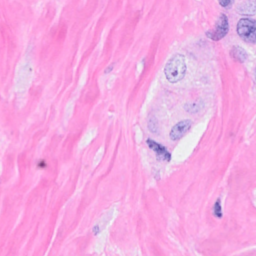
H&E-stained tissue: Breast